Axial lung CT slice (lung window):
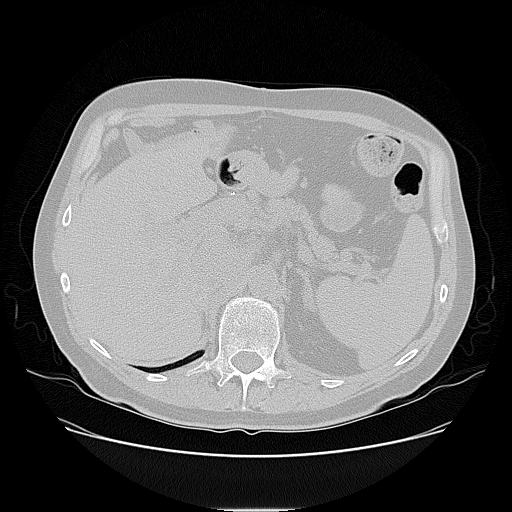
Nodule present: no